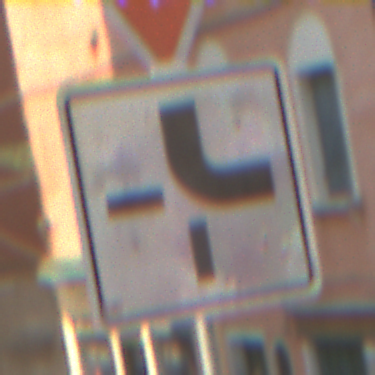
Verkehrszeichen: VerlaufVorfahrtsstrasse4
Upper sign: VorfahrtGewaehren
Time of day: MorningAfternoon
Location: Outdoor (Urban)
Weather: Clear
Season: NotSpecified
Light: Natural